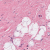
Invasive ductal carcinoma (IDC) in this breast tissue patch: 0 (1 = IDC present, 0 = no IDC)